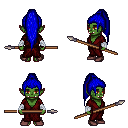
a pixel art fantasy rpg character, female body template, orc, green skin, red robe, white pants, blue extra-long topknot hairstyle, white cloth bandages, maroon shoes, spear, four views (front, back, left, right), 2x2 character sprite sheet, small pixel art, hard edges, no anti-aliasing